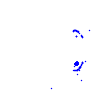
Particle: pion